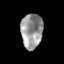
Tissue: prostate
Cell type: T cells
Senescence score: 0.3309
Nuclear area (px): 744
Mean DAPI intensity: 151.16